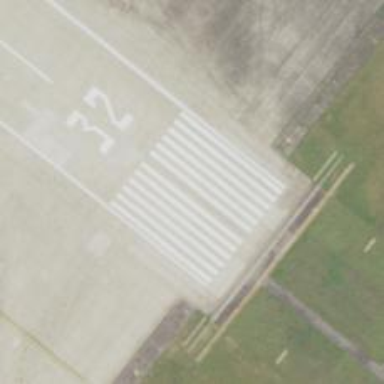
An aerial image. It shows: Asphalt runway at the airport.